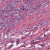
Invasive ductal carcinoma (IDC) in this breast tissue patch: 1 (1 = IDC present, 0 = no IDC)